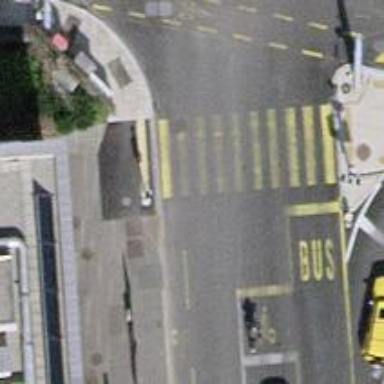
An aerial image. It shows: Crossing with traffic signals.